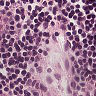
Metastatic tissue present: no